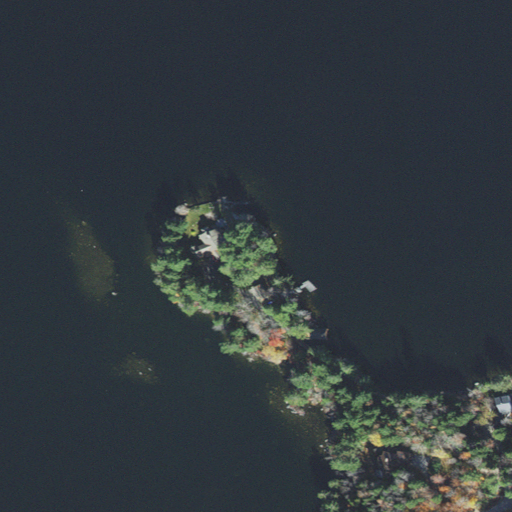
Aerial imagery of cape in New Hampshire named Cressey Point containing open water, evergreen forest, herbaceous wetlands, mixed forest, low intensity development, medium intensity development, and grassland